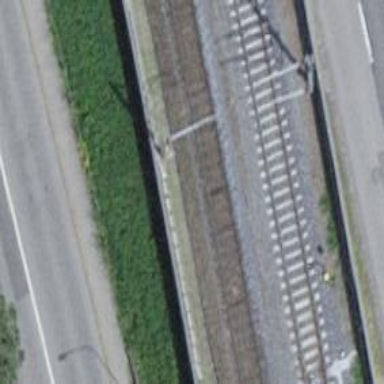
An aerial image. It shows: Railway track with contact lines for electrification.